Aerial crown-view tile of a tropical tree (Barro Colorado Island, Panama), acquired 20250124:
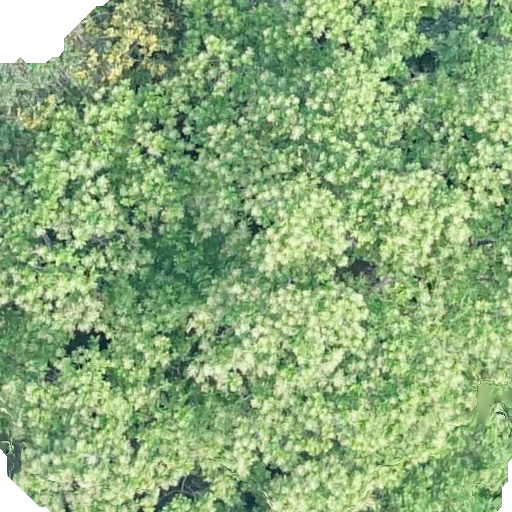
Species: Anacardium excelsum
GBIF accepted scientific name: Anacardium excelsum
Crown area: 575.34 m²